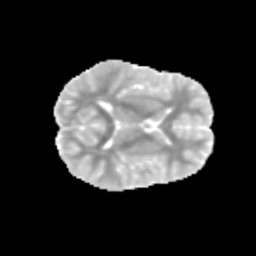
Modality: MD
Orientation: axial
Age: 9
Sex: female
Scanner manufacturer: siemens
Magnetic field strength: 3 T
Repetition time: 3.8 s
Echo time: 0.07 s